Question:
I am trying to get form values submitted thru post. but i am getting this exception, my user is extending Models. it seems, i am not getting any values from request. can someone tell me where my mistake is? thanks
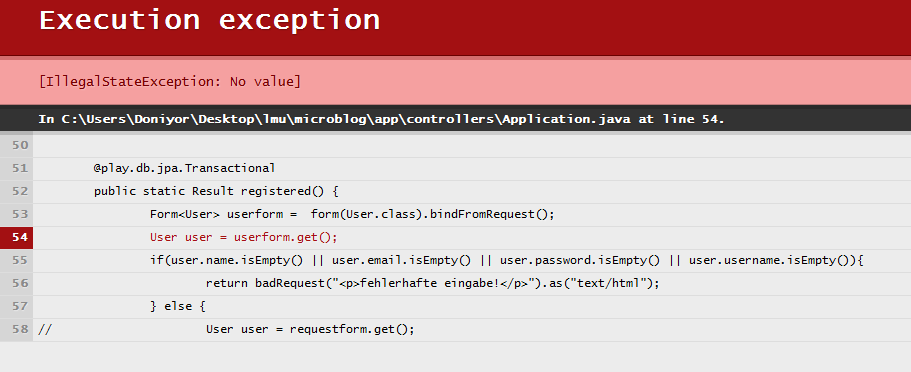
Answer: You must check errors first. As far as I know the value isn't set if there are errors.